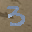
Label: 3